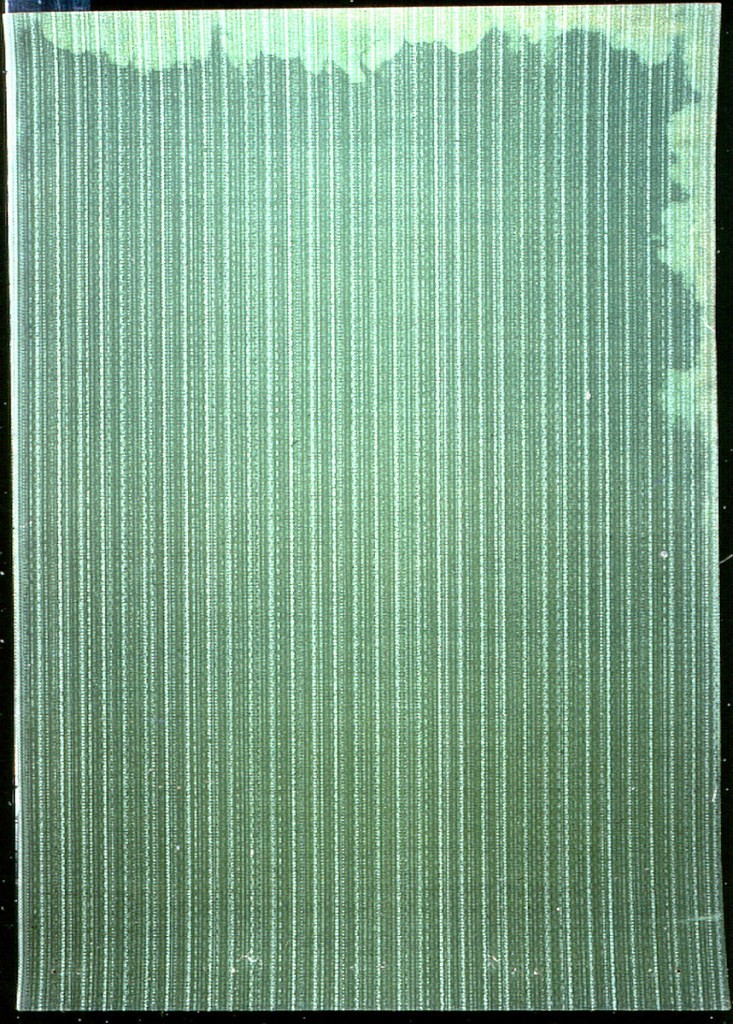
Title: Sidewall - sample
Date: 1906–07
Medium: Machine-printed
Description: All-over stripes with overlay of fine lines. Printed in shades of green and black.